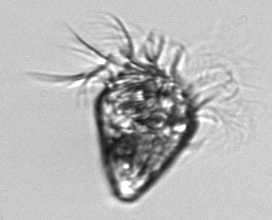
Label: Strombidium_morphotype1